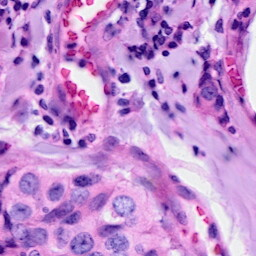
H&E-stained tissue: Breast